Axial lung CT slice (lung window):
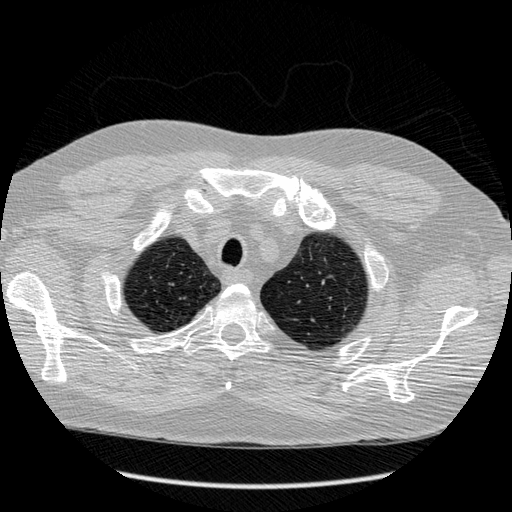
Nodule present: no